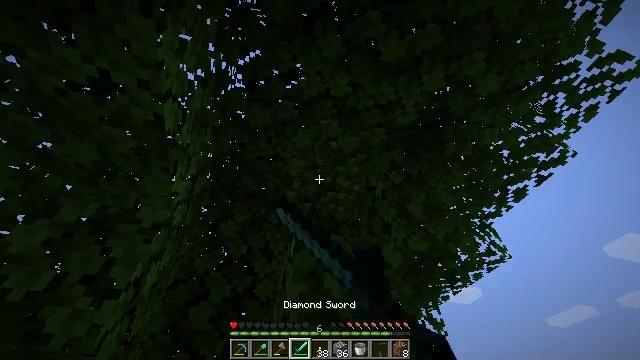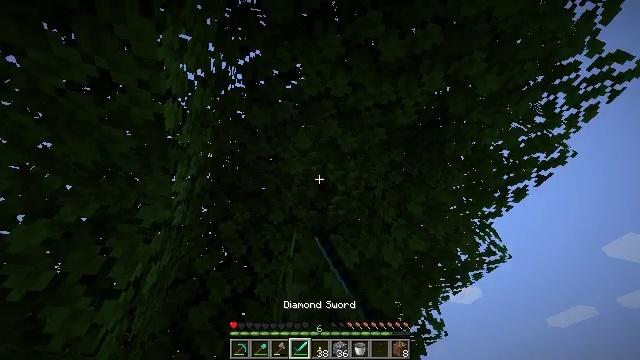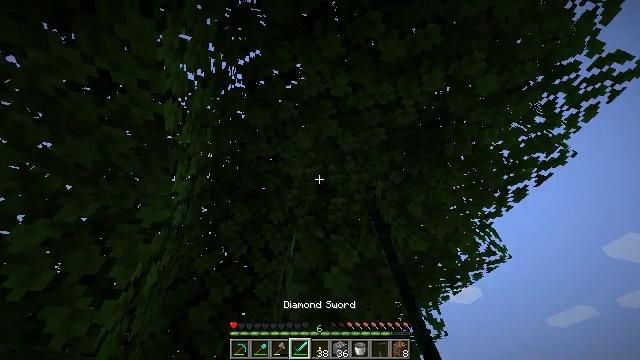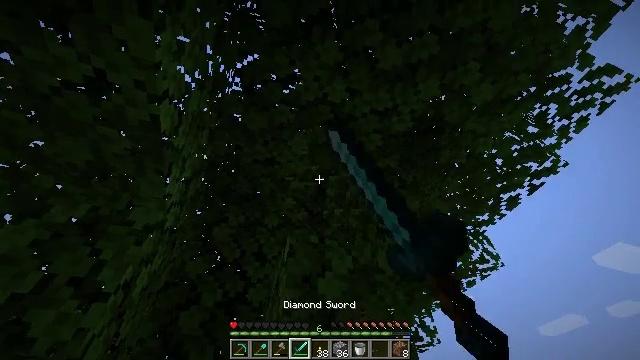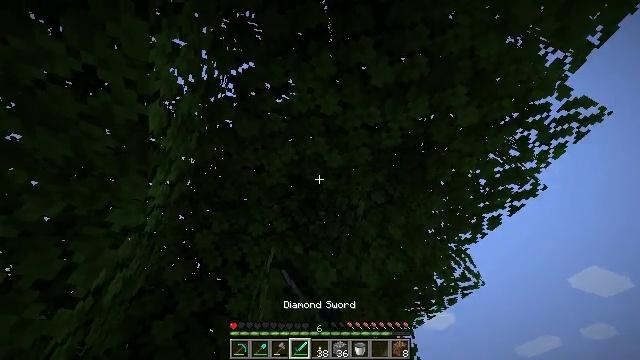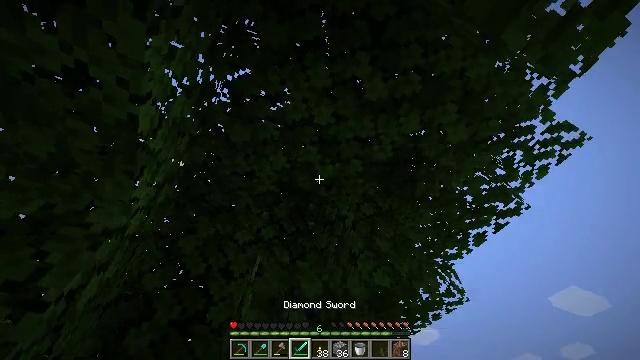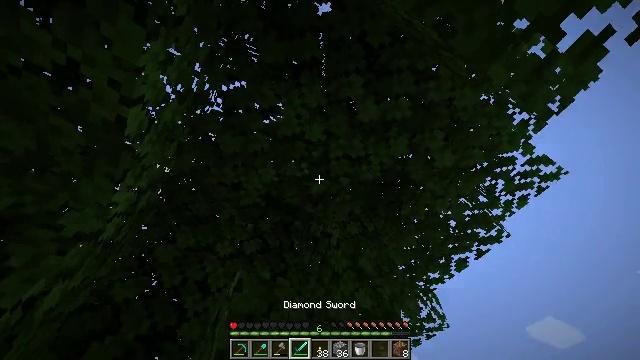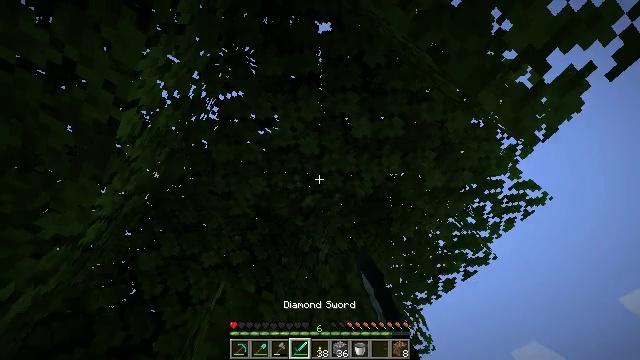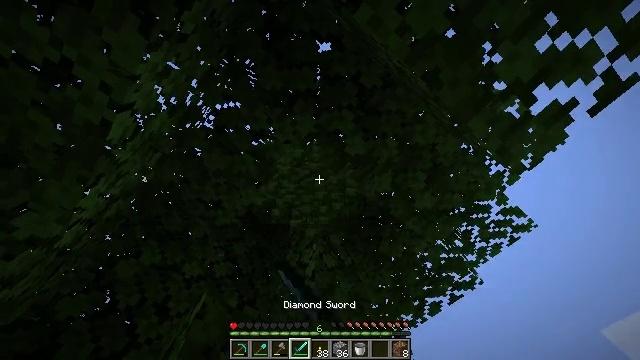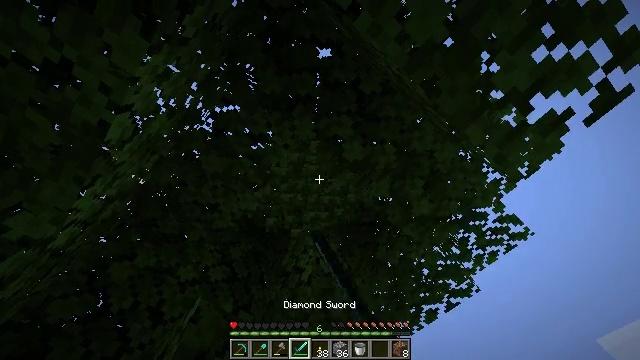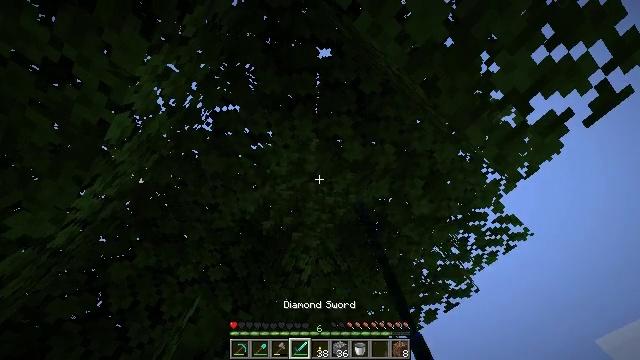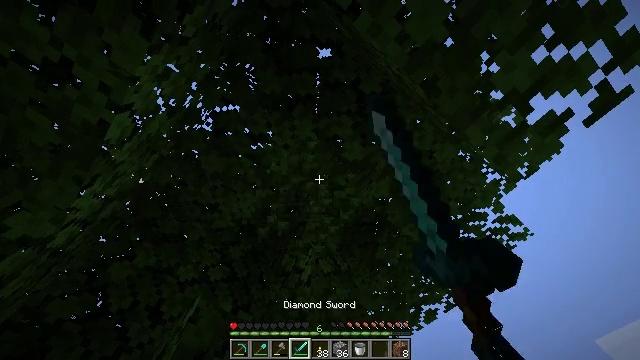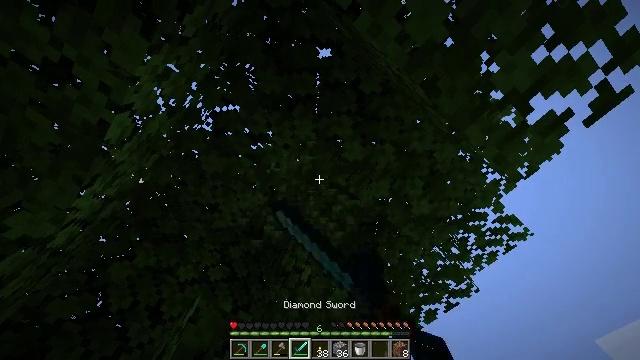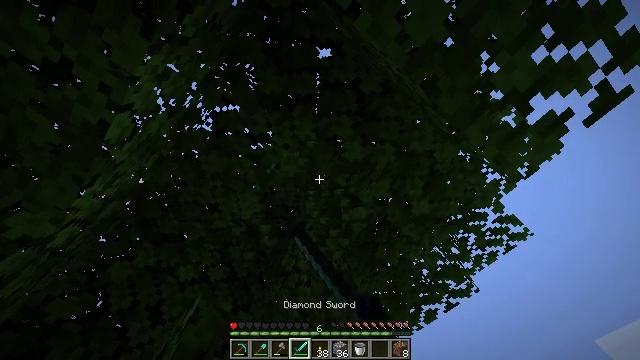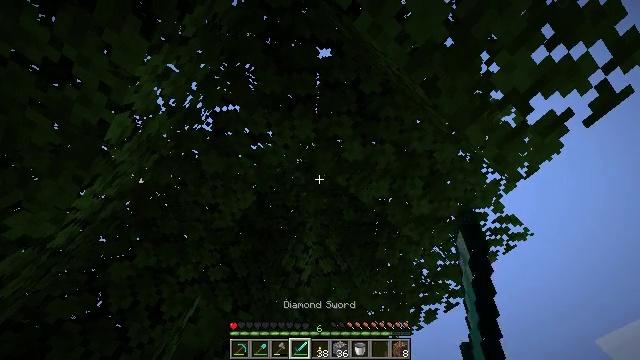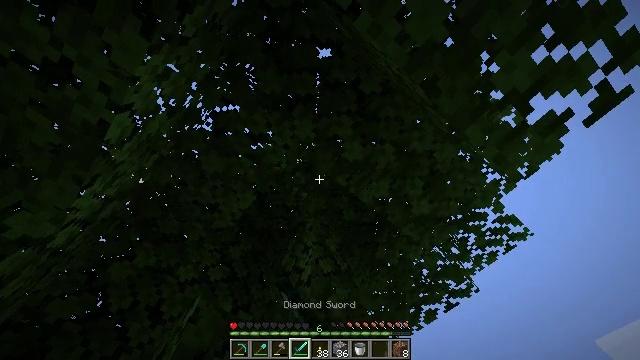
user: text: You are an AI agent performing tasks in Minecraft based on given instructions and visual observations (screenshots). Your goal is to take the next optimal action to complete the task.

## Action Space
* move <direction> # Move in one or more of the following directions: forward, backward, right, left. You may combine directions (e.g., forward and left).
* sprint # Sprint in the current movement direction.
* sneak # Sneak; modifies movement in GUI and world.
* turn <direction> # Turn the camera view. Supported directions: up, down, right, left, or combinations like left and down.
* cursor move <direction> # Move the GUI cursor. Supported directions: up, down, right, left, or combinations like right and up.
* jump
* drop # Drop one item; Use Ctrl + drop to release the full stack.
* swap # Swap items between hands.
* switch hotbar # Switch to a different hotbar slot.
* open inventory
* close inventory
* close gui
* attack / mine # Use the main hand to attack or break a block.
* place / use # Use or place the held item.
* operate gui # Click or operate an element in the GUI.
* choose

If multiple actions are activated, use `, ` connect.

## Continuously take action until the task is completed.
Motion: motion action
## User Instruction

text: Gather oak leaves by attacking.
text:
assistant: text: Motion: attack / mine
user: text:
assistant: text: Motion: attack / mine
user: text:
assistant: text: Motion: turn right and up, attack / mine
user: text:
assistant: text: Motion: turn right and up, attack / mine
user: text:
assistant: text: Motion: turn right and up, attack / mine
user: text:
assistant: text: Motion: turn right and up, attack / mine
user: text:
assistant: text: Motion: turn right and up, attack / mine
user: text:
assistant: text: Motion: turn right and up, attack / mine
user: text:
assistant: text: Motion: turn right and up, attack / mine
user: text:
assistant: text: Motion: attack / mine
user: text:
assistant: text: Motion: attack / mine
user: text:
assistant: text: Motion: attack / mine
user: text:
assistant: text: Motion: attack / mine
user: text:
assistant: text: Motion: attack / mine
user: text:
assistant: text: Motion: attack / mine
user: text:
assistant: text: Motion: attack / mine
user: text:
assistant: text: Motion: attack / mine
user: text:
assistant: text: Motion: attack / mine
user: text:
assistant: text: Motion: attack / mine
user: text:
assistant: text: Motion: attack / mine
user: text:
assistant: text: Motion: attack / mine
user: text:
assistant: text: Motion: turn left, attack / mine
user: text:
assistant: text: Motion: turn left and down, attack / mine
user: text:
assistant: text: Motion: turn left and down, attack / mine
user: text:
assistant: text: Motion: turn left and down, attack / mine
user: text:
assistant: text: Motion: turn left and down, attack / mine
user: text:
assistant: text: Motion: turn left and down, attack / mine
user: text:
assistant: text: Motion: turn left, attack / mine
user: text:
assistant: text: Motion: attack / mine
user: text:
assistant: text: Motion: attack / mine